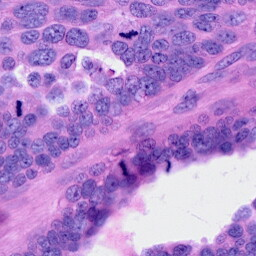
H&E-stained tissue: Ovarian